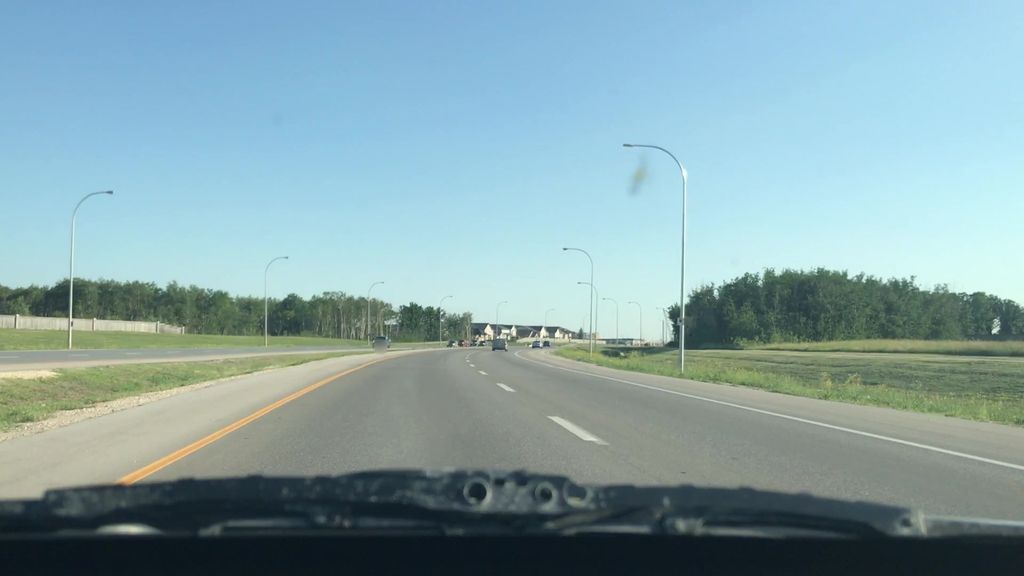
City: winnipeg